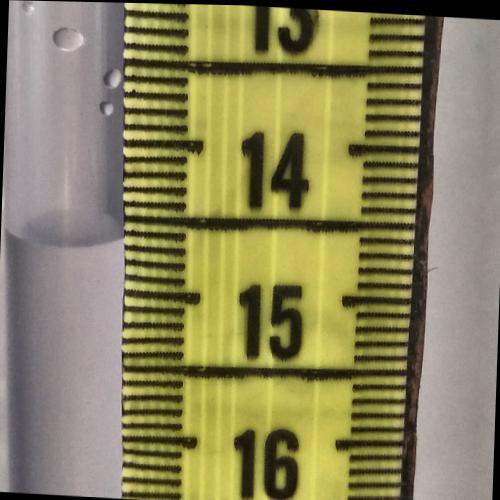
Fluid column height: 14.6 cm